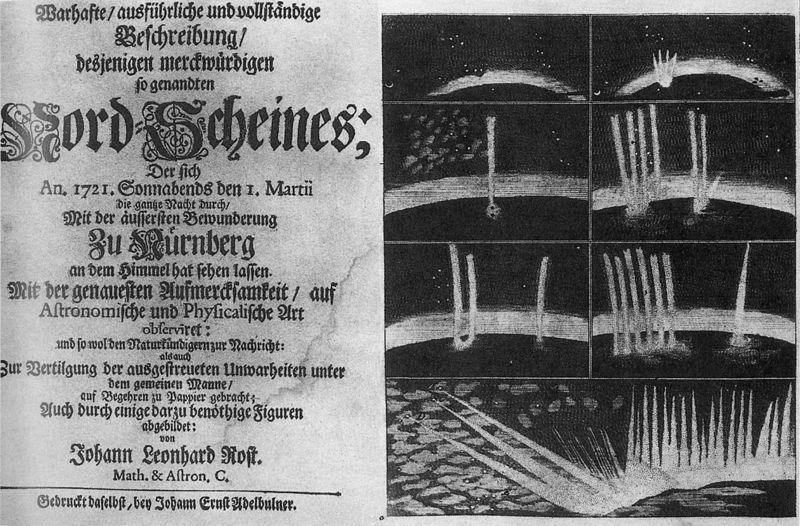
Titel: Nordschein vom 1.3.1721
Künstler: Johann Leonard Rost
Standort: Herkunft: Nürnberg (EU - D - B)
Schlagwörter: dunkel, himmel, weiß, grau, licht, nacht, schwarz, zeichnung, schrift, bogen, deutsch, mond, buch, strahlen, druck, mondschein, schwarzweiss, sterne, text, zeitung, strahl, plakat, literatur, ankündigung, zacken, erscheinung, ereignis, abbildung, beschreibung, nürnberg, nordlicht, rost, all, astronomie, 1721, nordschein, sonnabend, nordlichter, johann leonhard roft